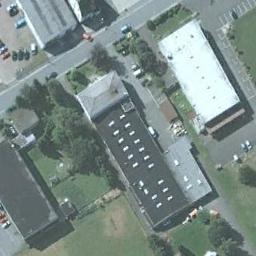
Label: industrial_area